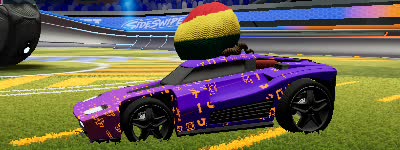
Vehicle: breakout